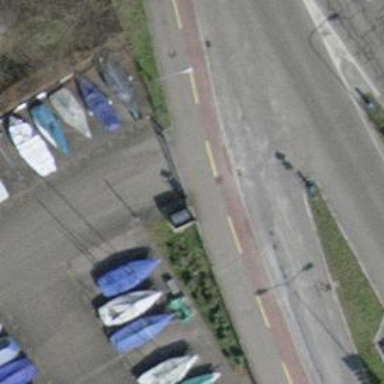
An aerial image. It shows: Asphalt sidewalk path.